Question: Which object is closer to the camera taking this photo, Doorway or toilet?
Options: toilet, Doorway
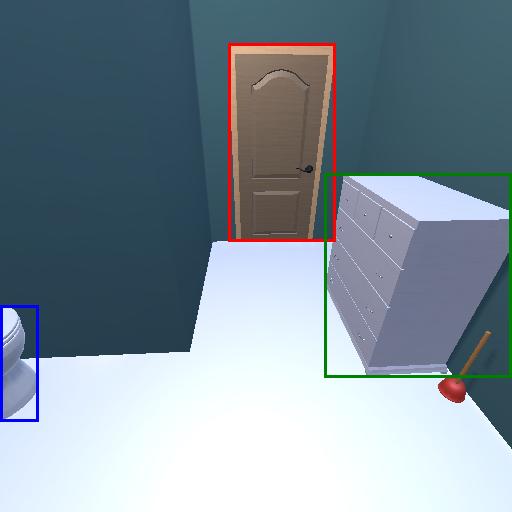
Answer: toilet